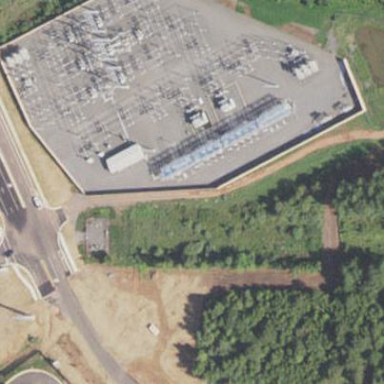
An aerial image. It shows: Distribution power substation secured by fence.